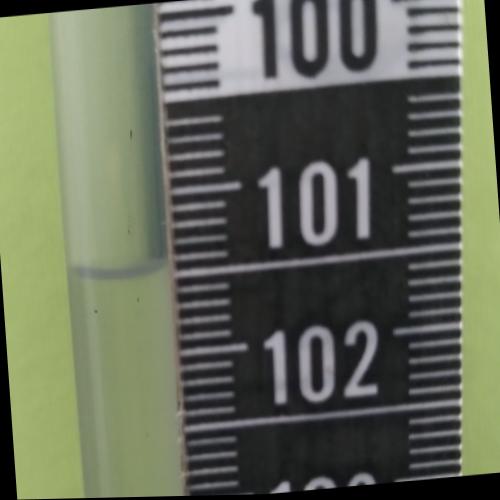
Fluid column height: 101.5 cm